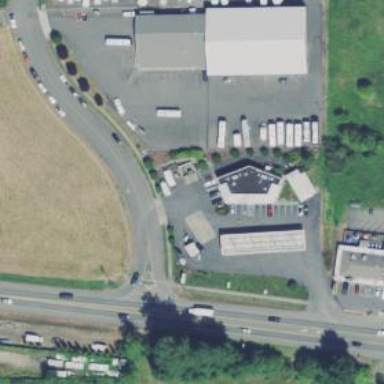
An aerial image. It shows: Convenience shop.